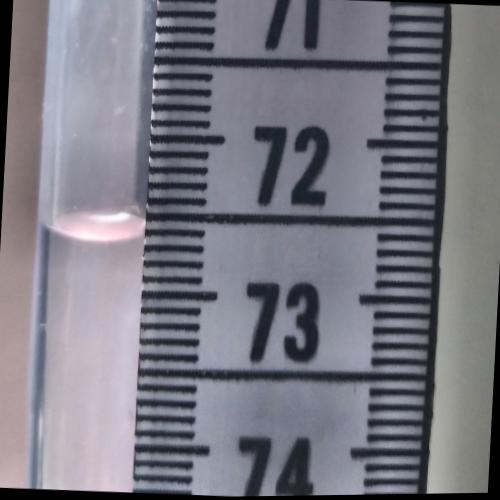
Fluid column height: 72.6 cm